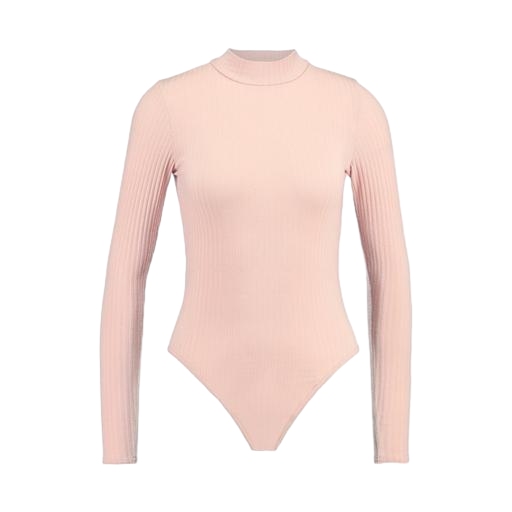
pink polo-neck top, pink and long sleeves, pink long-sleeve shirt, white background